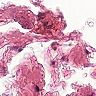
Metastatic tissue present: no